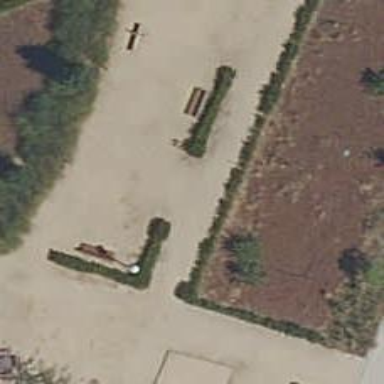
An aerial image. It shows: Hedge barrier composed of evergreen leaves.